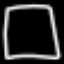
Label: square